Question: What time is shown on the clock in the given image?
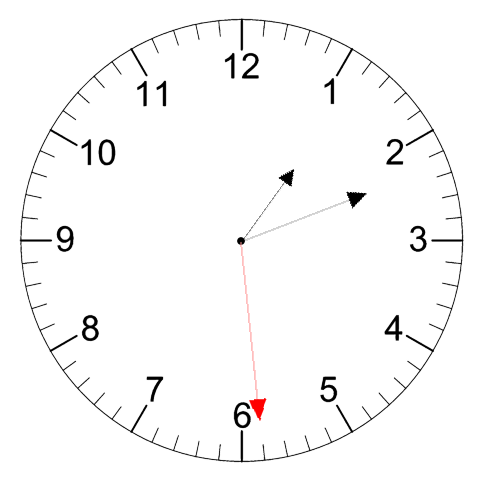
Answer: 01:11:29